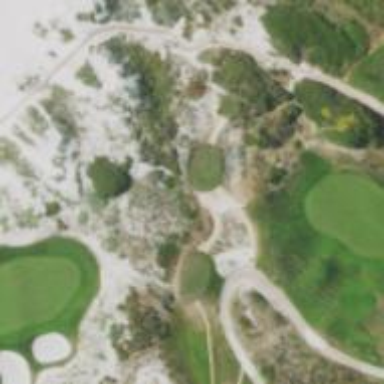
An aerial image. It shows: Path used for both walking and golf.